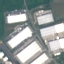
Land use / land cover: Industrial